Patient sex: M
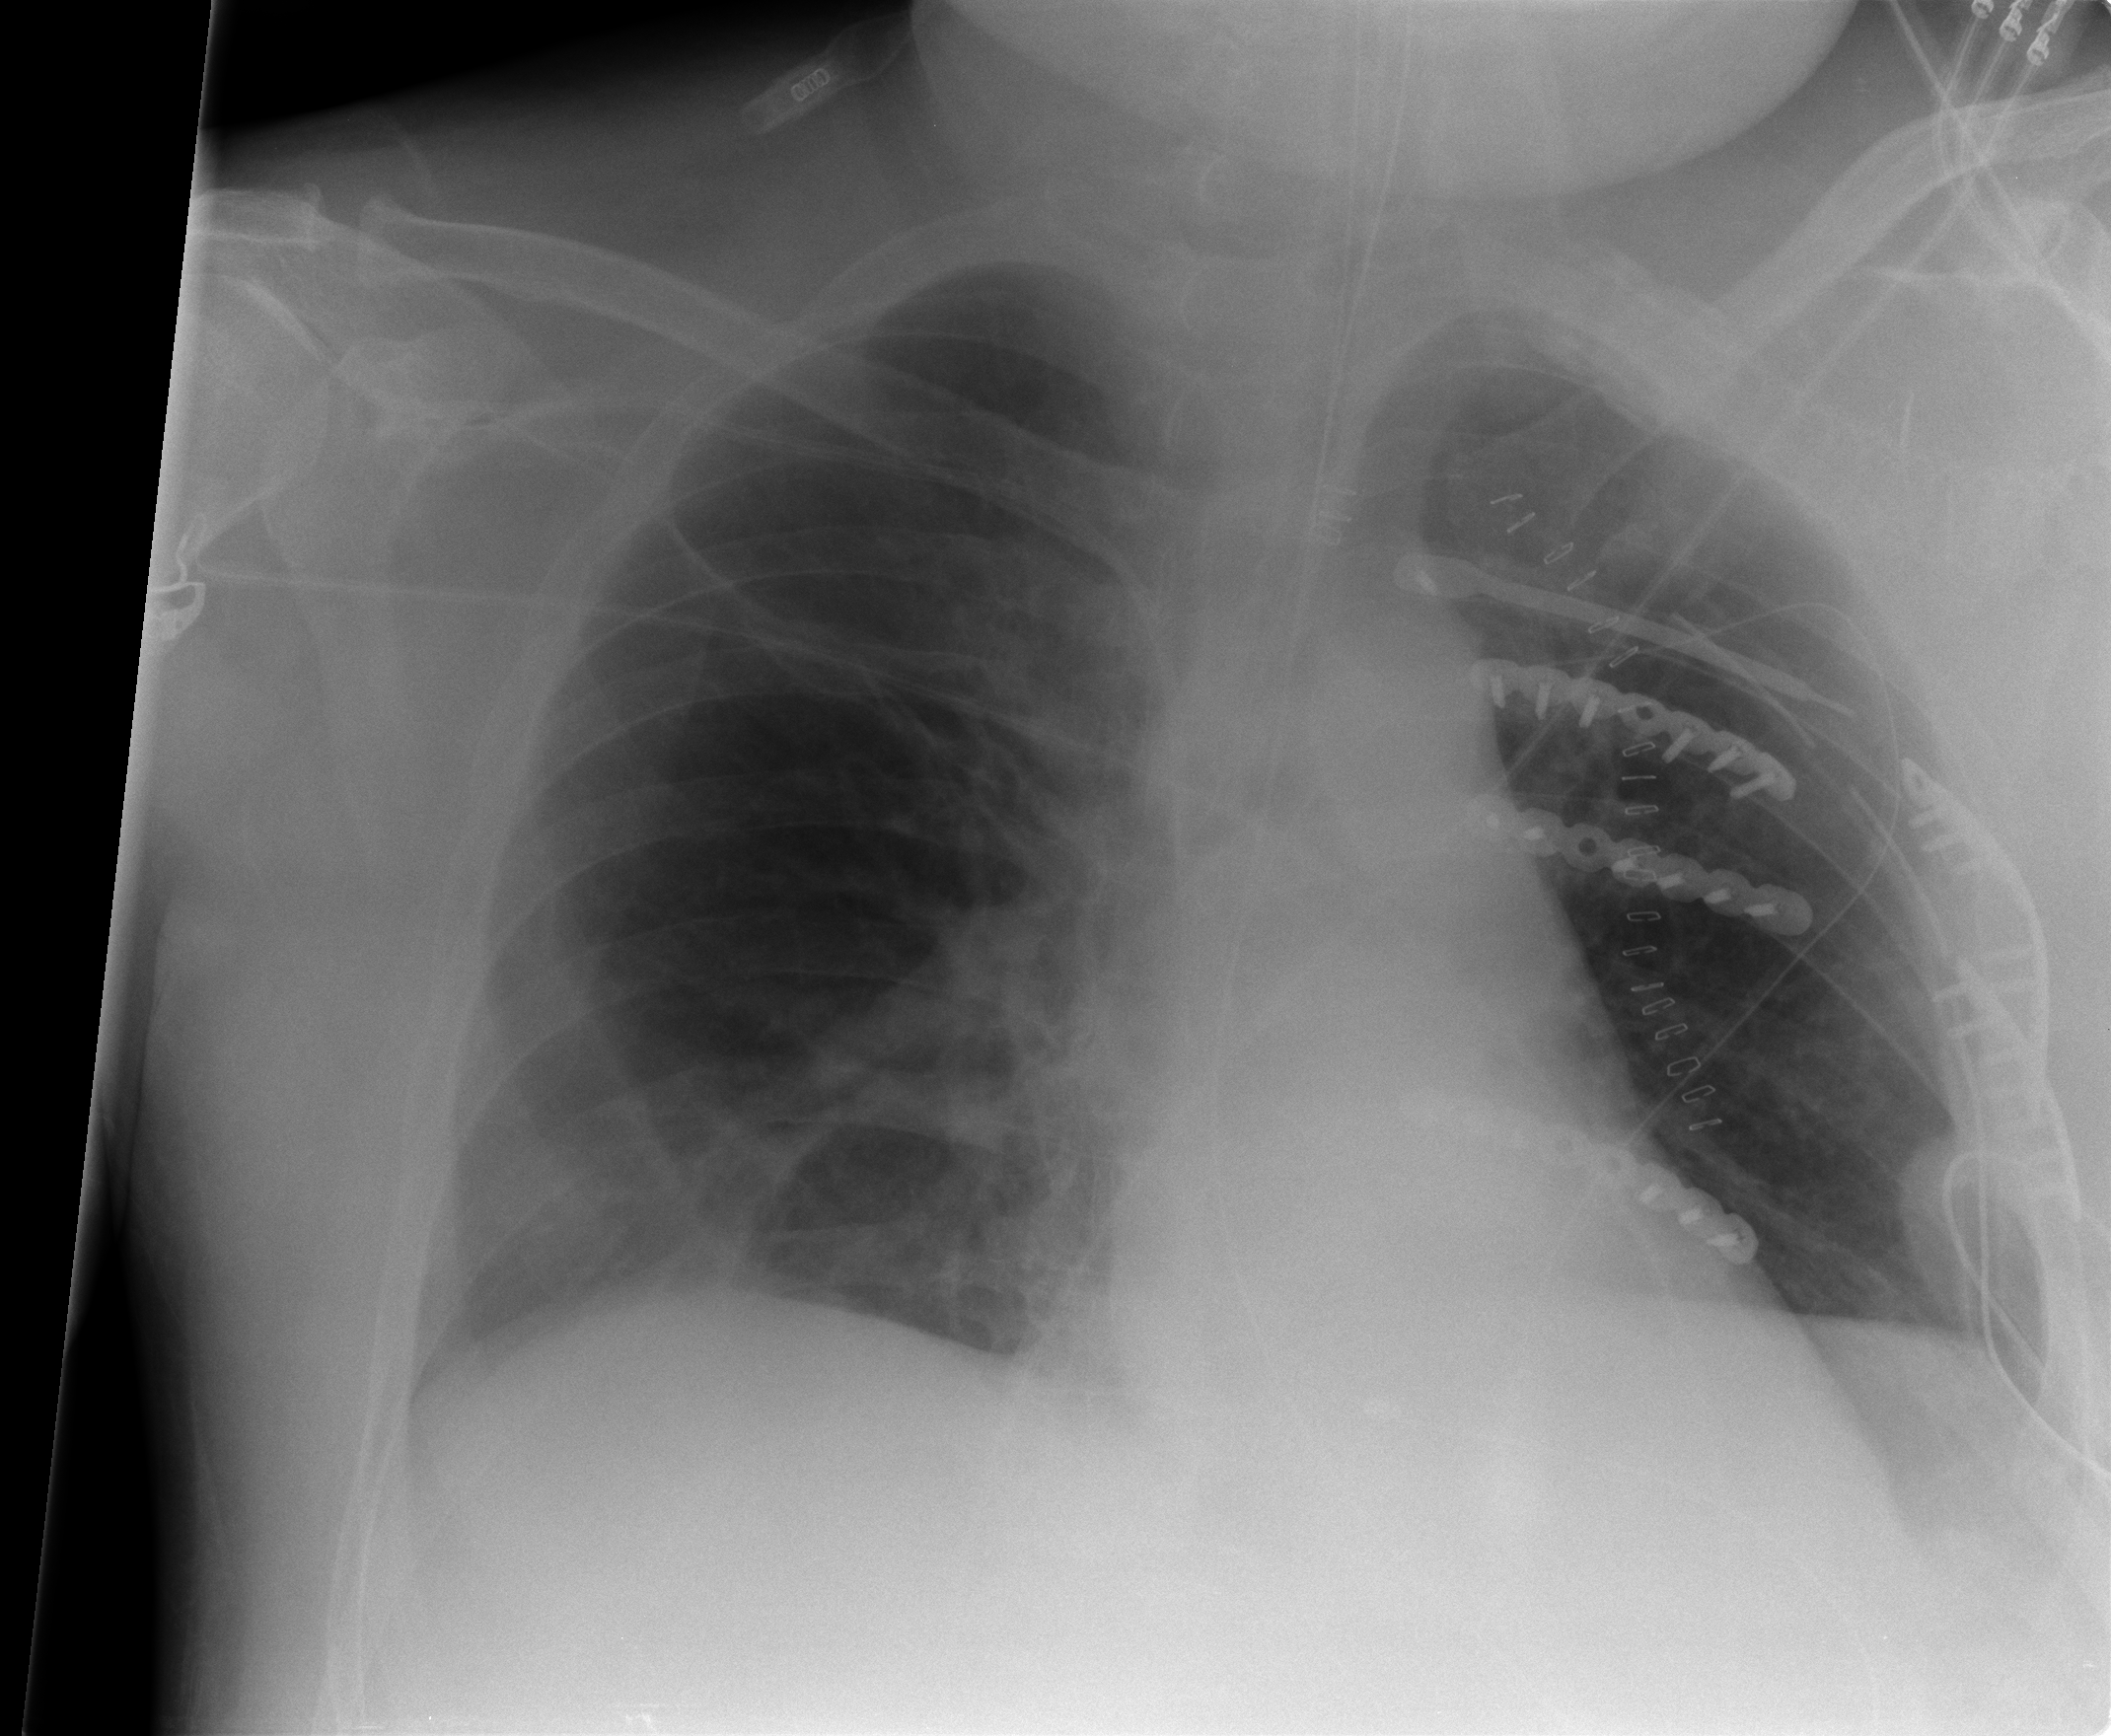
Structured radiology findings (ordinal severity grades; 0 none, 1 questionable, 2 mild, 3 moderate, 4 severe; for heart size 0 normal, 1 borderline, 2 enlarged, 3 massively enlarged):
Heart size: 0
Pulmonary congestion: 0
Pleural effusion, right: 0
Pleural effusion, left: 0
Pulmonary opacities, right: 0
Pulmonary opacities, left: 0
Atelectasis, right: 2
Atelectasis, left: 1